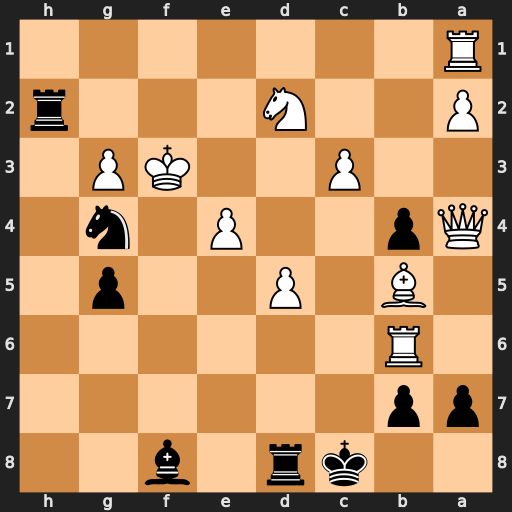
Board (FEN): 2kr1b2/pp6/1R6/1B1P2p1/Qp2P1n1/2P2KP1/P2N3r/R7
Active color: b
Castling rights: -
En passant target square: -
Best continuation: Ne5+ Ke3 Bc5#